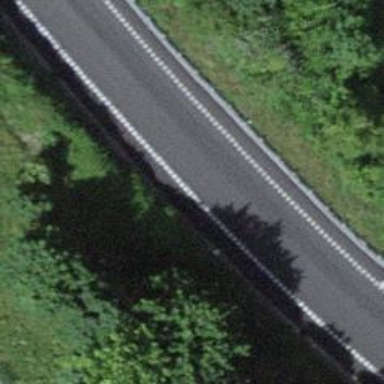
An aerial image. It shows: Asphalt motorway link.